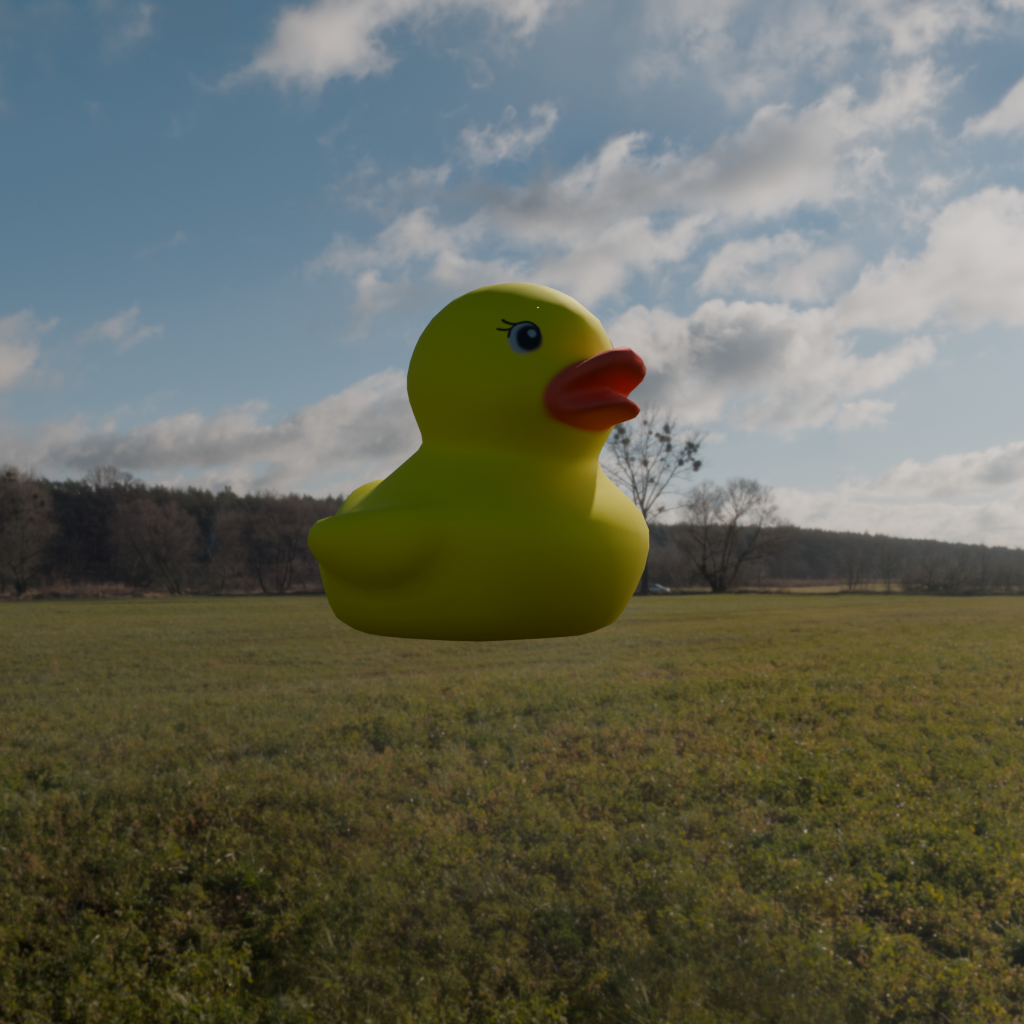
an image of a yellow rubber duck seen from <front_right> in a green field illuminated by the sun with a clear sky.